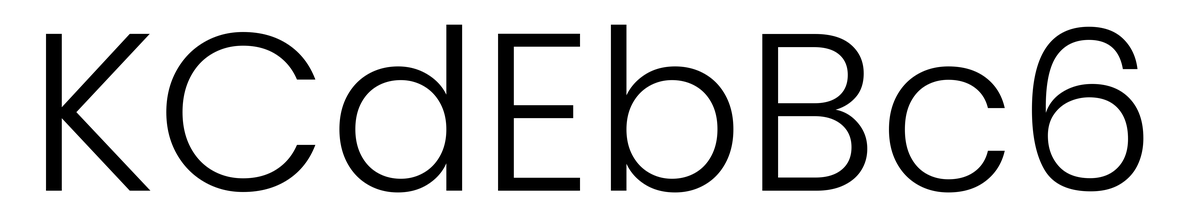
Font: Poppins-Light